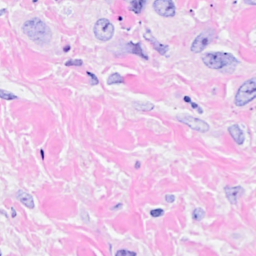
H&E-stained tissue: Breast